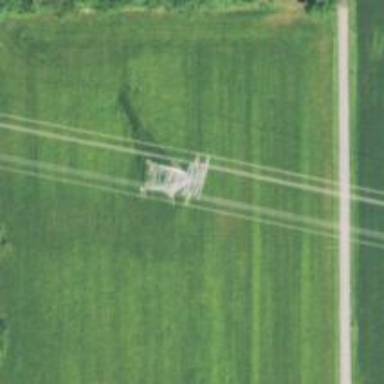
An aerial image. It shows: Lattice structure tower used for power distribution.